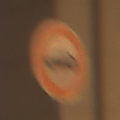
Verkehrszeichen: VerbotPersonenkraftwagen
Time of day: Night
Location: Outdoor (Urban)
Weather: Clear
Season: NotSpecified
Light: Artificial